Question: I'm trying to accept 'application/x-www-form-urlencoded' data on my webApi endpoint. When I send a request with PostMan that has this Content-Type header explicitly set, I get an error:
> The request contains an entity body but no Content-Type header
My Controller:
'''
[HttpPost]
[Route("api/sms")]
[AllowAnonymous]
public HttpResponseMessage Subscribe([FromBody]string Body) { // ideally would have access to both properties, but starting with one for now
try {
var messages = _messageService.SendMessage("flatout2050@gmail.com", Body);
return Request.CreateResponse(HttpStatusCode.OK, messages);
} catch (Exception e) {
return Request.CreateResponse(HttpStatusCode.InternalServerError, e);
}
}
'''
The POSTMAN cap:

What am I doing wrong?
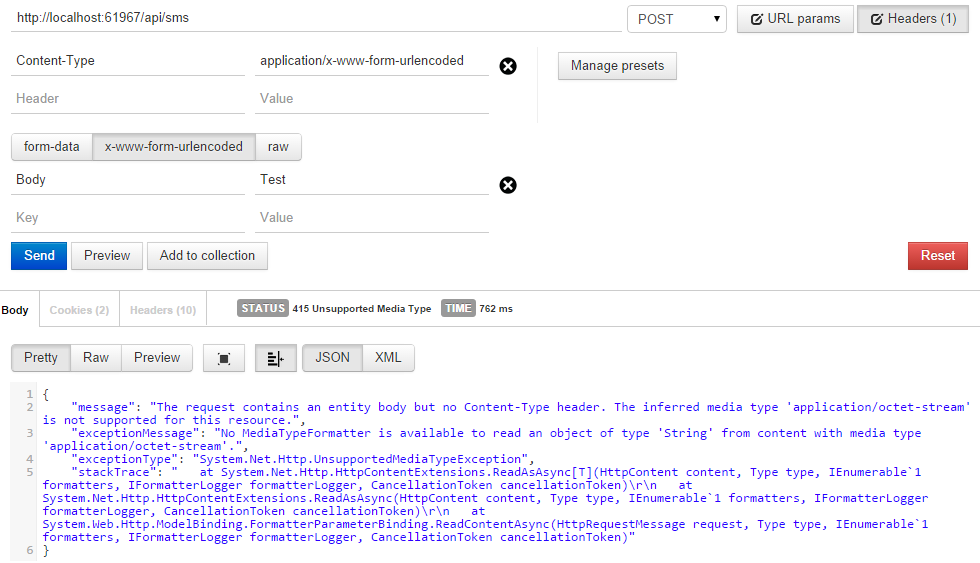
Answer: If you look at the request message, you can see that 'Content-Type' header is being sent like this.
'Content-Type: application/x-www-form-urlencoded, application/x-www-form-urlencoded'
So, you are adding the 'Content-Type' header manually and POSTMAN is adding that as well, since you have selected the x-www-form-urlencoded tab.
If you remove the header you have added, it should work. I mean you will not get an error but then binding will not work because of the simple type parameter '[FromBody]string Body'. You will need to have the action method like this.
'''
public HttpResponseMessage Subscribe(MyClass param) { // Access param.Body here }
public class MyClass
{
public string Body { get; set; }
}
'''
Instead, if you insist on binding to 'string Body', do not choose the x-www-form-urlencoded tab. Instead choose the raw tab and send the body of '=Test'. Of course, in this case, you have to manually add the 'Content-Type: application/x-www-form-urlencoded' header. Then, the value in the body (Test) will be correctly bound to the parameter.